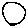
Label: circle